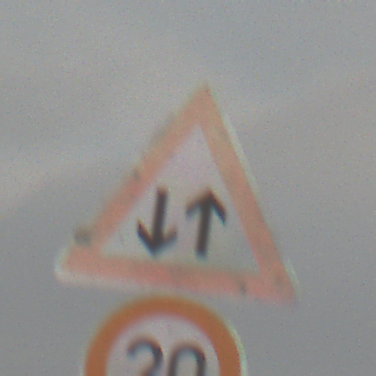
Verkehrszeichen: Gegenverkehr
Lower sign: Geschwindigkeit20
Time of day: MorningAfternoon
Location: Outdoor (Nature)
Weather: Overcast
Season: Winter
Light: Natural